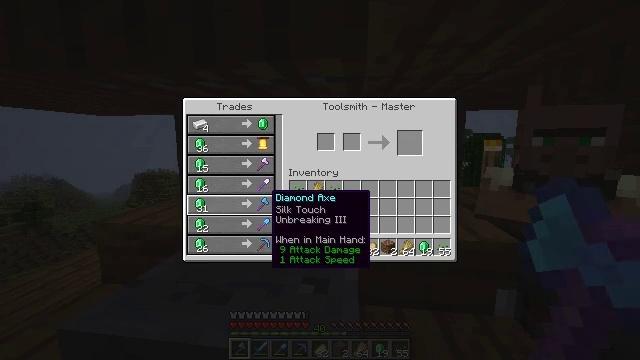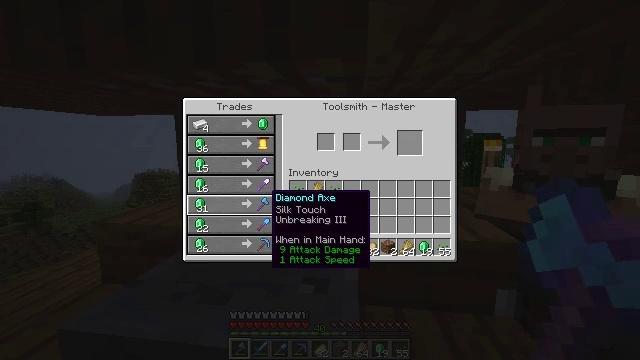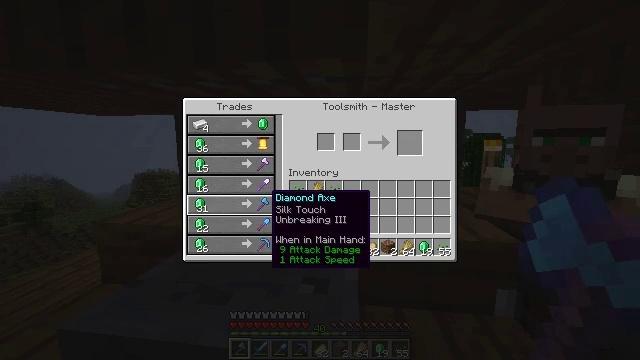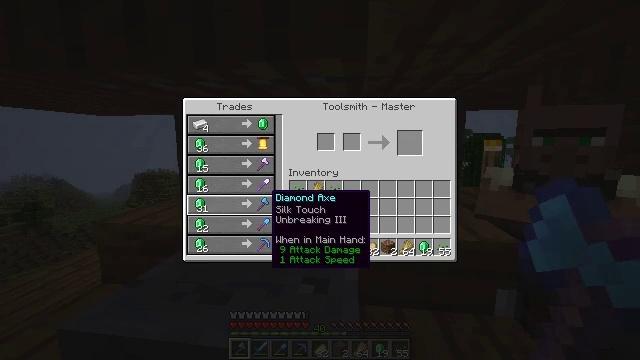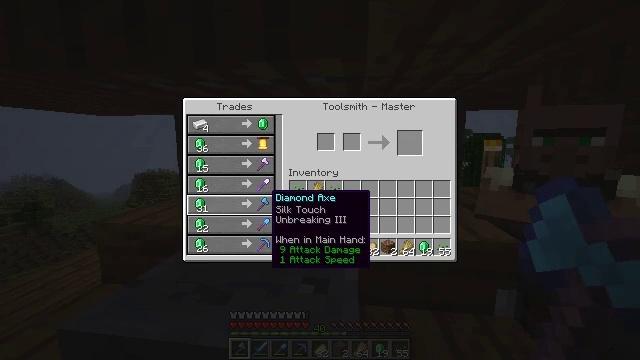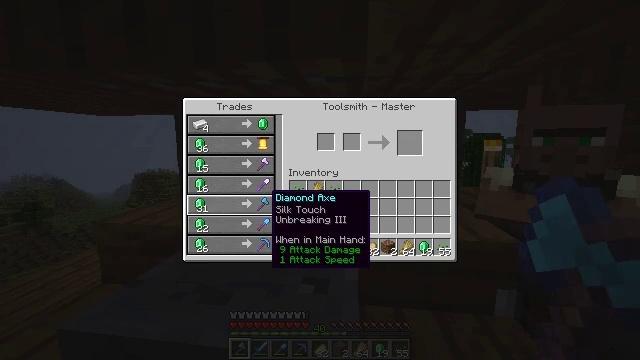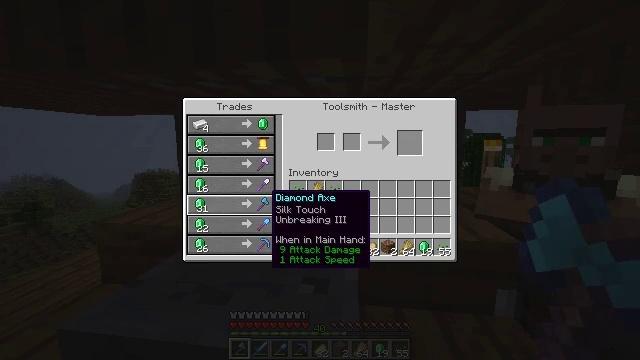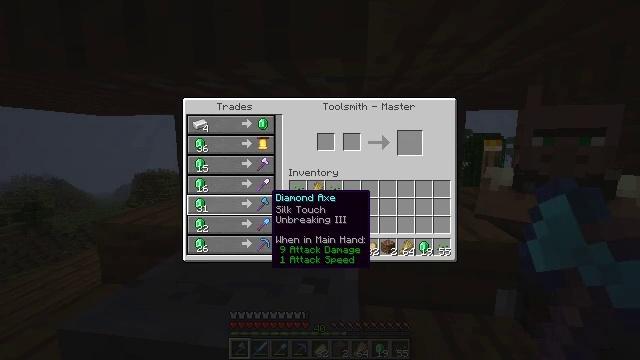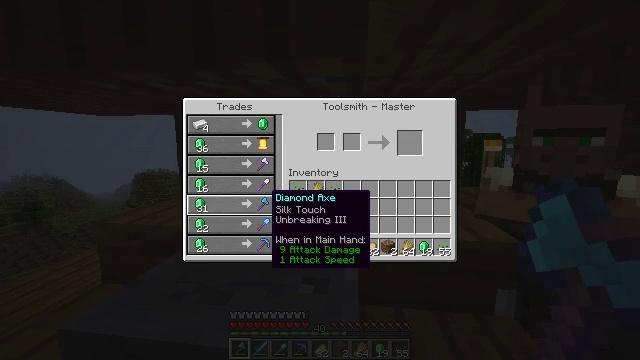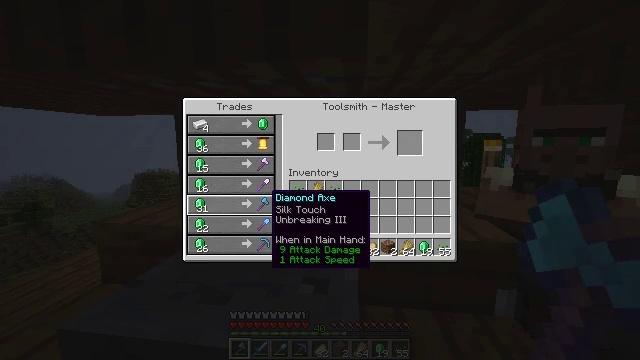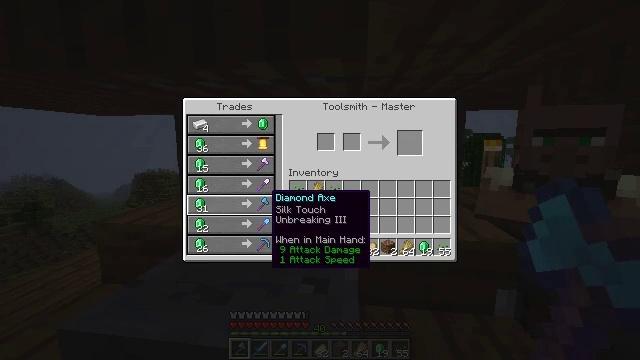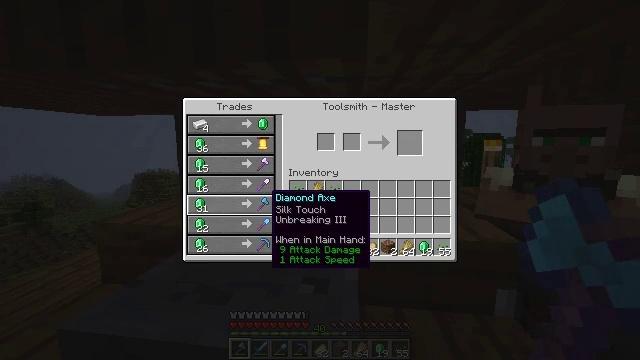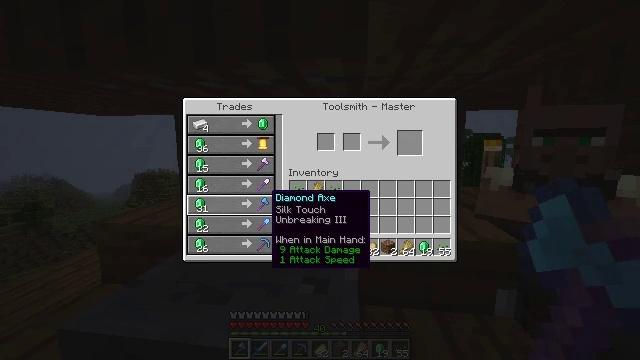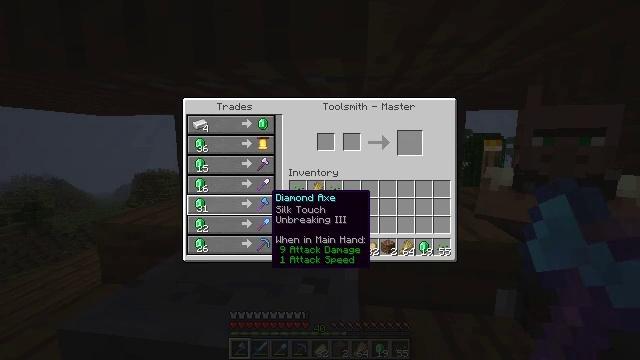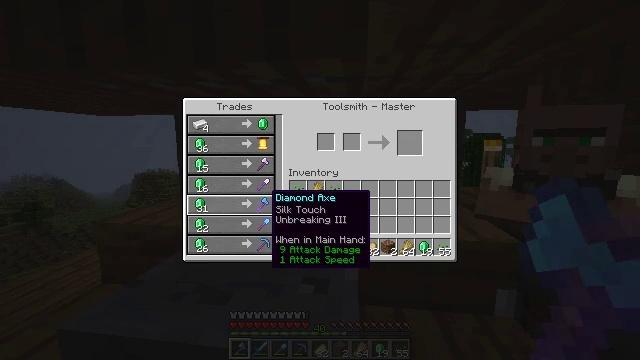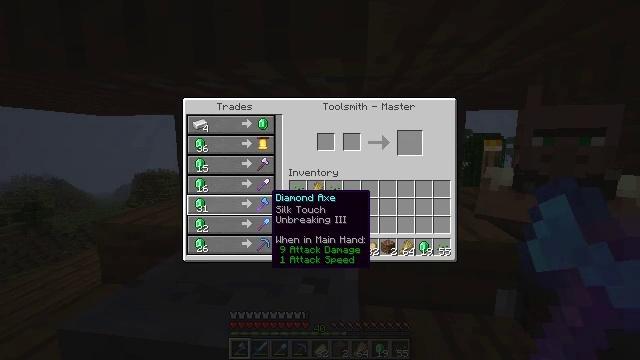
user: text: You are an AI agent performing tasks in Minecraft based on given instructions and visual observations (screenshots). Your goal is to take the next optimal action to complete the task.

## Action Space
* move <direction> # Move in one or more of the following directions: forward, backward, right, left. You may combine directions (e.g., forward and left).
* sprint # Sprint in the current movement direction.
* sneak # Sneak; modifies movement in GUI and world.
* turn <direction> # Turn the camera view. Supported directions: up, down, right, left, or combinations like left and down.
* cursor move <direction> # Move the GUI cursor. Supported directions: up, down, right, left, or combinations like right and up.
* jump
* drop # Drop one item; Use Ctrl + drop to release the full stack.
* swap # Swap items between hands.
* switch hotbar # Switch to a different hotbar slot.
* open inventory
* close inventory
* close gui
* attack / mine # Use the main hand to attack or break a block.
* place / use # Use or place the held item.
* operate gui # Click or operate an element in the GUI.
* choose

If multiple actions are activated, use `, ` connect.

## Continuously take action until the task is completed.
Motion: motion action
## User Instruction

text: Craft a diamond hoe.
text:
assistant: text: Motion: no_op
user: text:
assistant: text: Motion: no_op
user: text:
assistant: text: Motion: no_op
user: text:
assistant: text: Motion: no_op
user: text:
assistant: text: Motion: no_op
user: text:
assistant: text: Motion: no_op
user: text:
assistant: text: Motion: no_op
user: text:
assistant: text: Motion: no_op
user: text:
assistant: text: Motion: no_op
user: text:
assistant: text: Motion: no_op
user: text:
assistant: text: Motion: no_op
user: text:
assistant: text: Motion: no_op
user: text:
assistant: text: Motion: no_op
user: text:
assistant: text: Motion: no_op
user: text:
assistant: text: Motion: no_op
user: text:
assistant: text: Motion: no_op
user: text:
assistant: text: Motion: no_op
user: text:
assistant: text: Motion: no_op
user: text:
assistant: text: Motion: no_op
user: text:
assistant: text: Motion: no_op
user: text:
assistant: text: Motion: no_op
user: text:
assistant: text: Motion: no_op
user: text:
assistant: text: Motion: no_op
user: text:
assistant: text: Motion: no_op
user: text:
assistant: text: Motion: no_op
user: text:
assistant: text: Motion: no_op
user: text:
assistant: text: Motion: no_op
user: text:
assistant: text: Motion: no_op
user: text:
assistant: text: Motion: no_op
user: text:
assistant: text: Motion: no_op